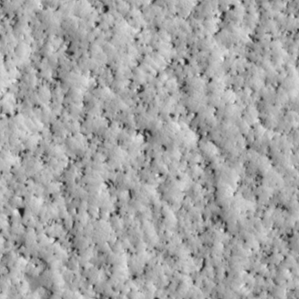
Label: non_frost